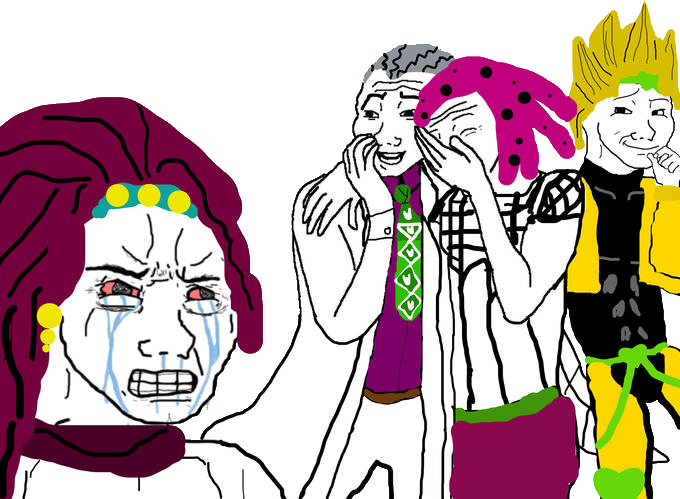
Label: 5_Smugjak